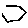
Label: hexagon